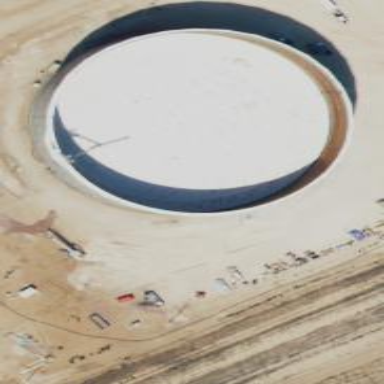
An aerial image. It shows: Storage tank that is man-made.